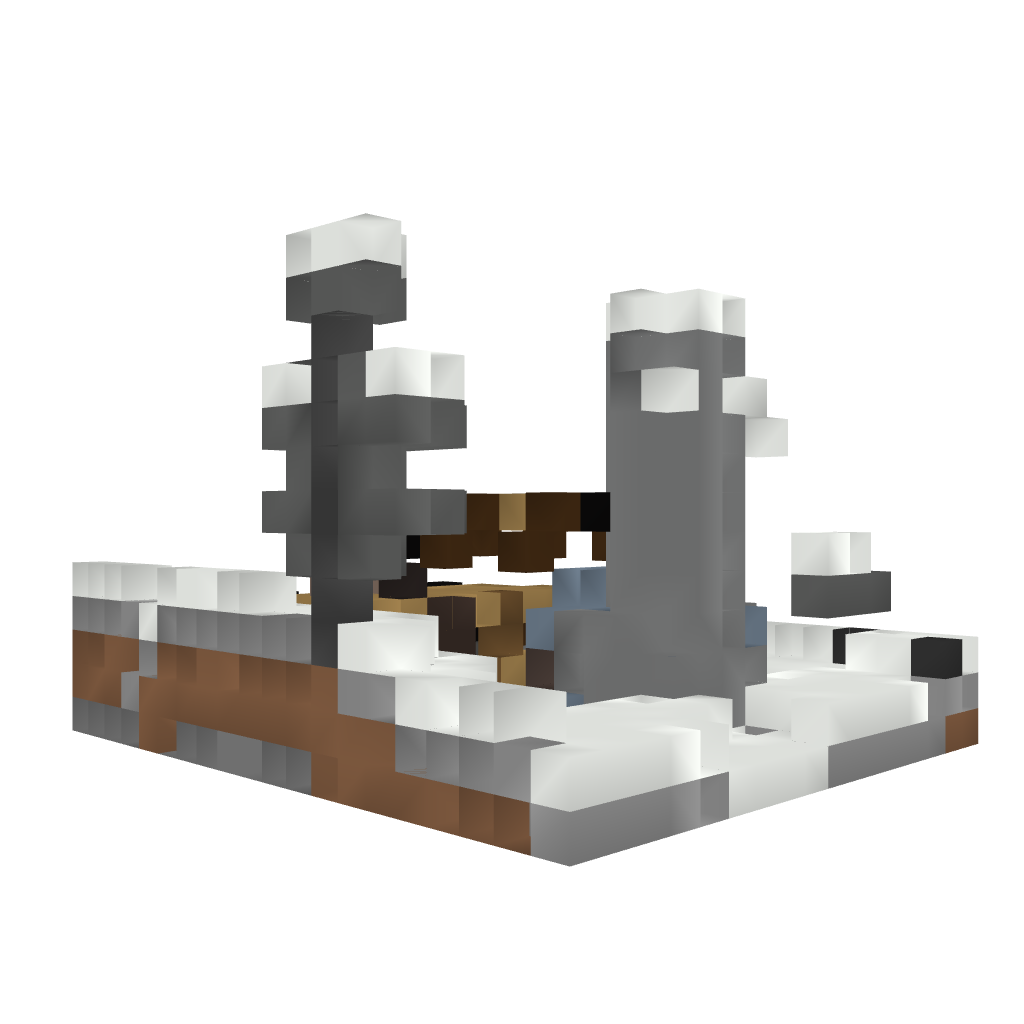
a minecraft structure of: Christmas House